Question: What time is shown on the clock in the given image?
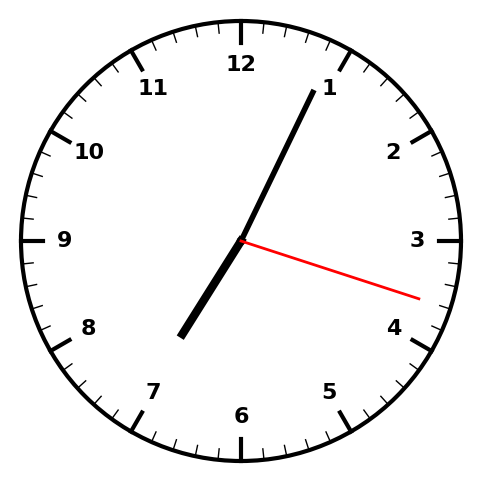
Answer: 07:04:18